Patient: sex F, age 53
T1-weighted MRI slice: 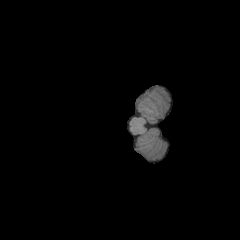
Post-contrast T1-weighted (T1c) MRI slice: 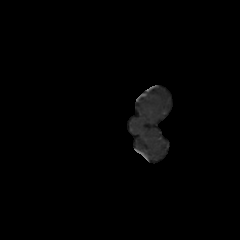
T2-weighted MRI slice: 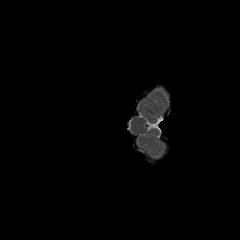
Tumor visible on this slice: no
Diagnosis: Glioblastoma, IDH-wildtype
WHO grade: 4